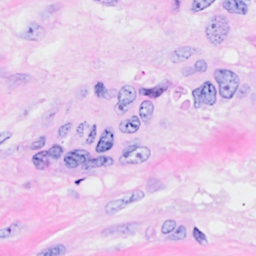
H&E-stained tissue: Breast